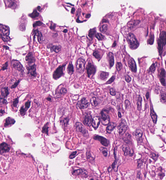
Tumor epithelial tissue: yes
Tumor-associated stroma tissue: no
Normal tissue: no